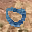
Label: 0